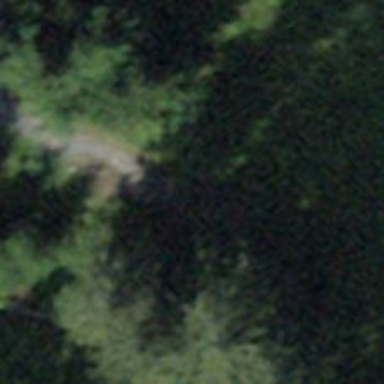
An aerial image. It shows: Unpaved path on bridge with excellent trail visibility.